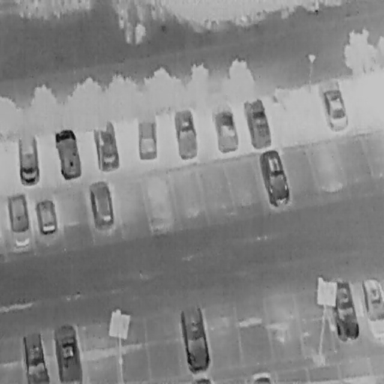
There are 30 objects shown in the infrared image, including 17 Cars, and 13 Bicycles.